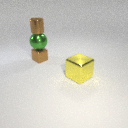
small brown metal cube below small brown metal cylinder